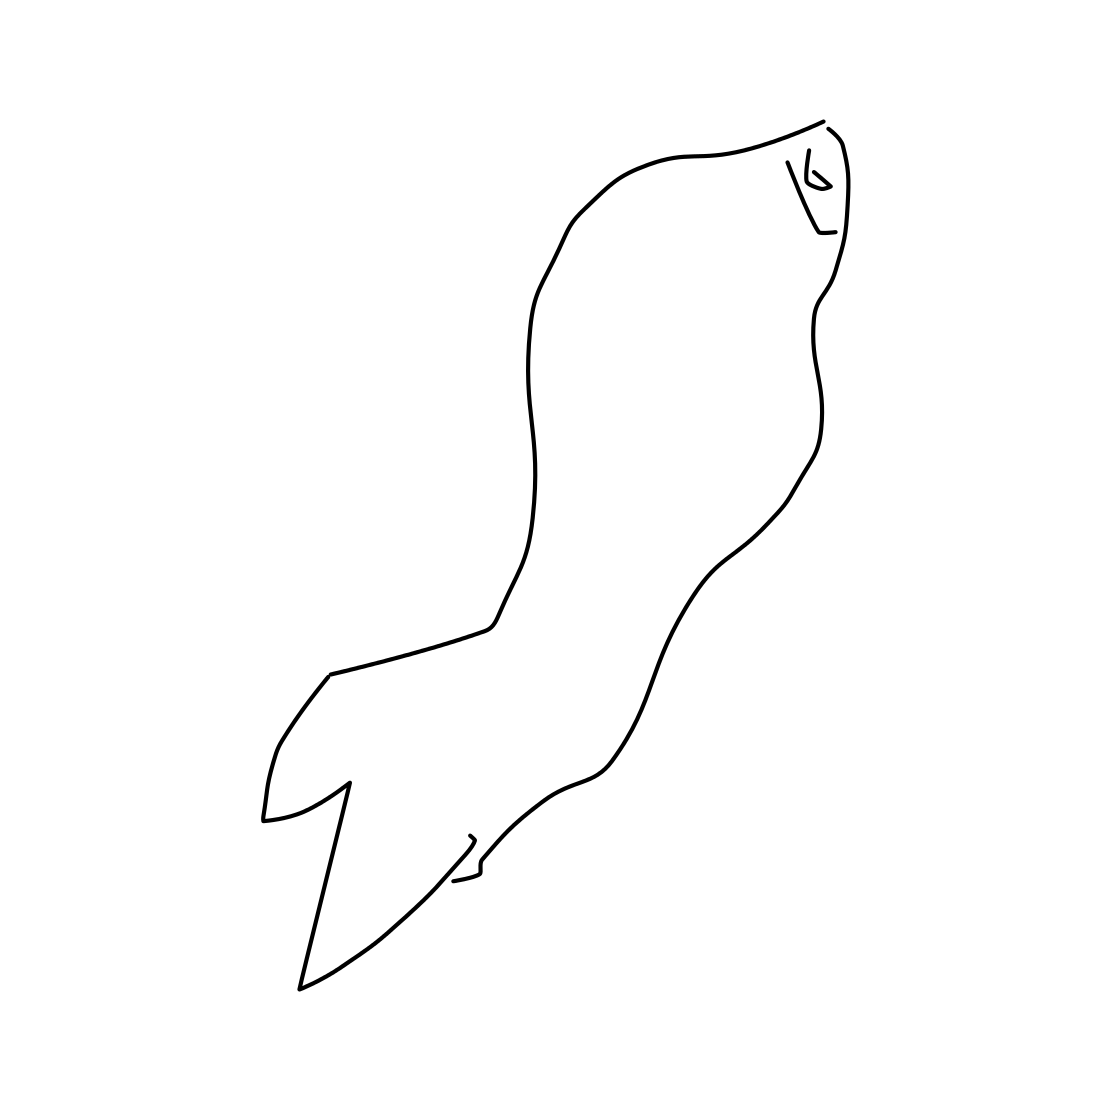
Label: dolphin